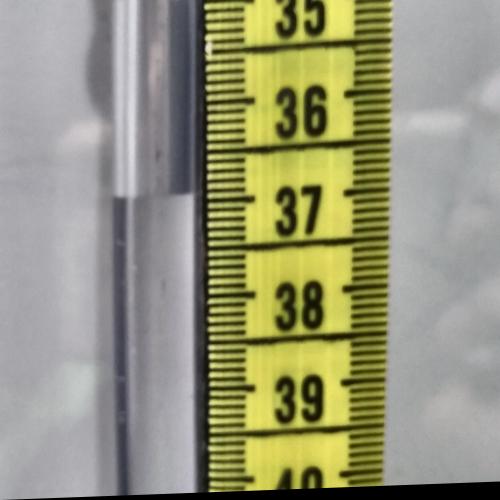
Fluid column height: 36.9 cm